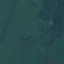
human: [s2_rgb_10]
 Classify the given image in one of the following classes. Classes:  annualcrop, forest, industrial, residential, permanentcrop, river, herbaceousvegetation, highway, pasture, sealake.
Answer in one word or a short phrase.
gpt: Pasture